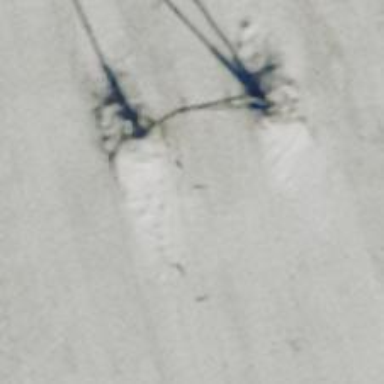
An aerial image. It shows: Pylon for aerialway.